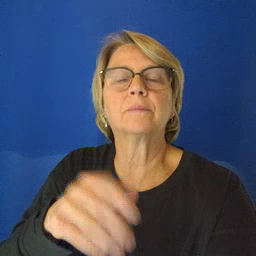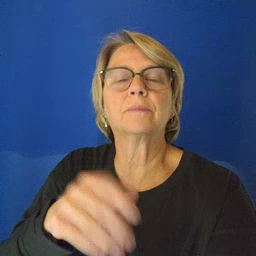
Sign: dad